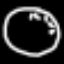
Label: clock